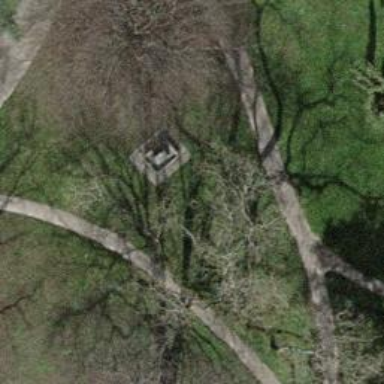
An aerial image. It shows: Fountain.